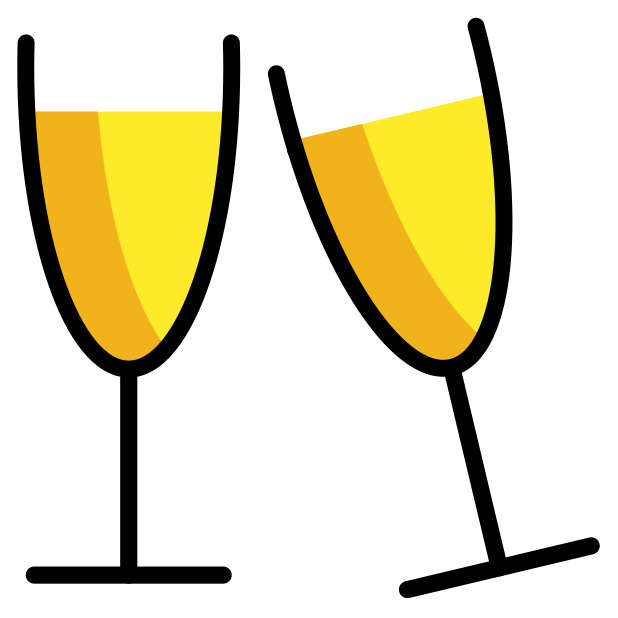
Emoji: 🥂
Name: clinking glasses
Unicode: 0x1f942